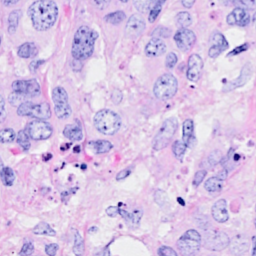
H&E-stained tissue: Breast